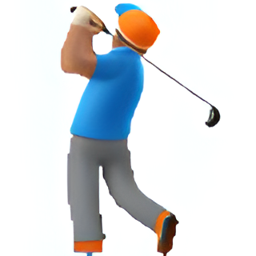
Name: golfer
Emoji: 🏌🏽
Group: People & Body
Sub-group: person-sport